Question: Count the number of objects in the diagram.
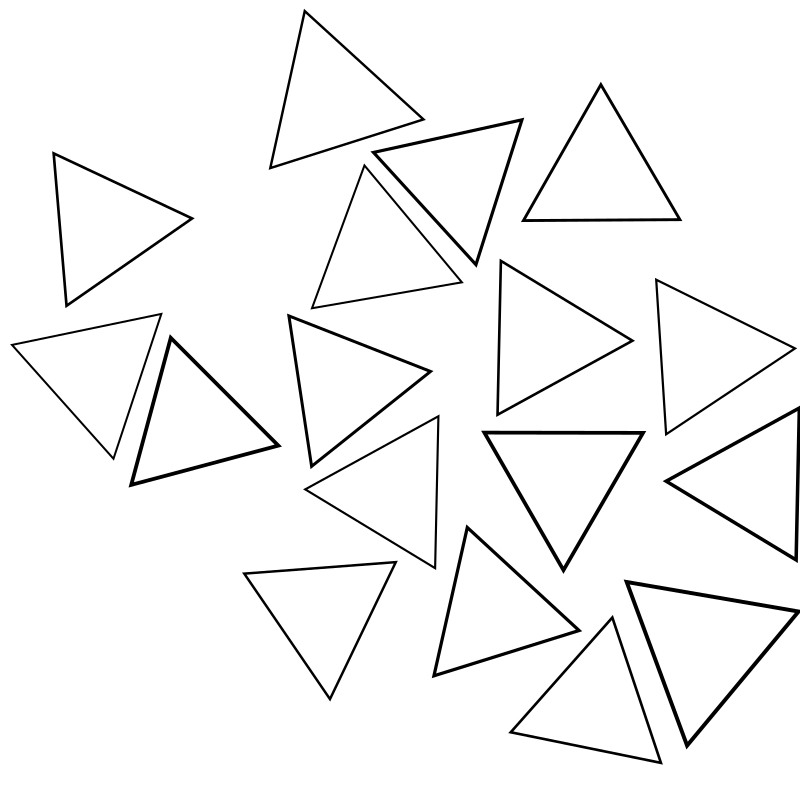
Answer: 17